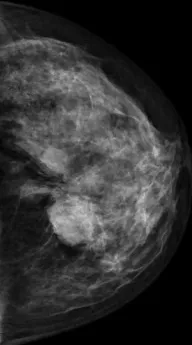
Mediolateral oblique views, showing a solid irregular lesion with 50x26 mm in the upper outer quadrant of the left breast, suspicious for malignancy.
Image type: radiology (x_ray)